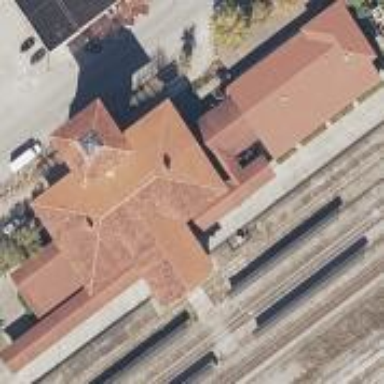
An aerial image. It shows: Train station building.